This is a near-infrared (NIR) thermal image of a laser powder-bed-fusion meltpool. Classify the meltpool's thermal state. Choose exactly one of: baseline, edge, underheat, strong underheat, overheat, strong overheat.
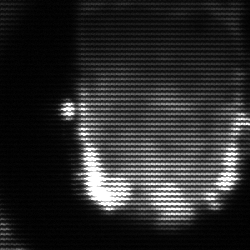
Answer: baseline